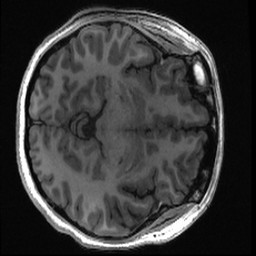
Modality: T1w
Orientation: axial
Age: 23
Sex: female